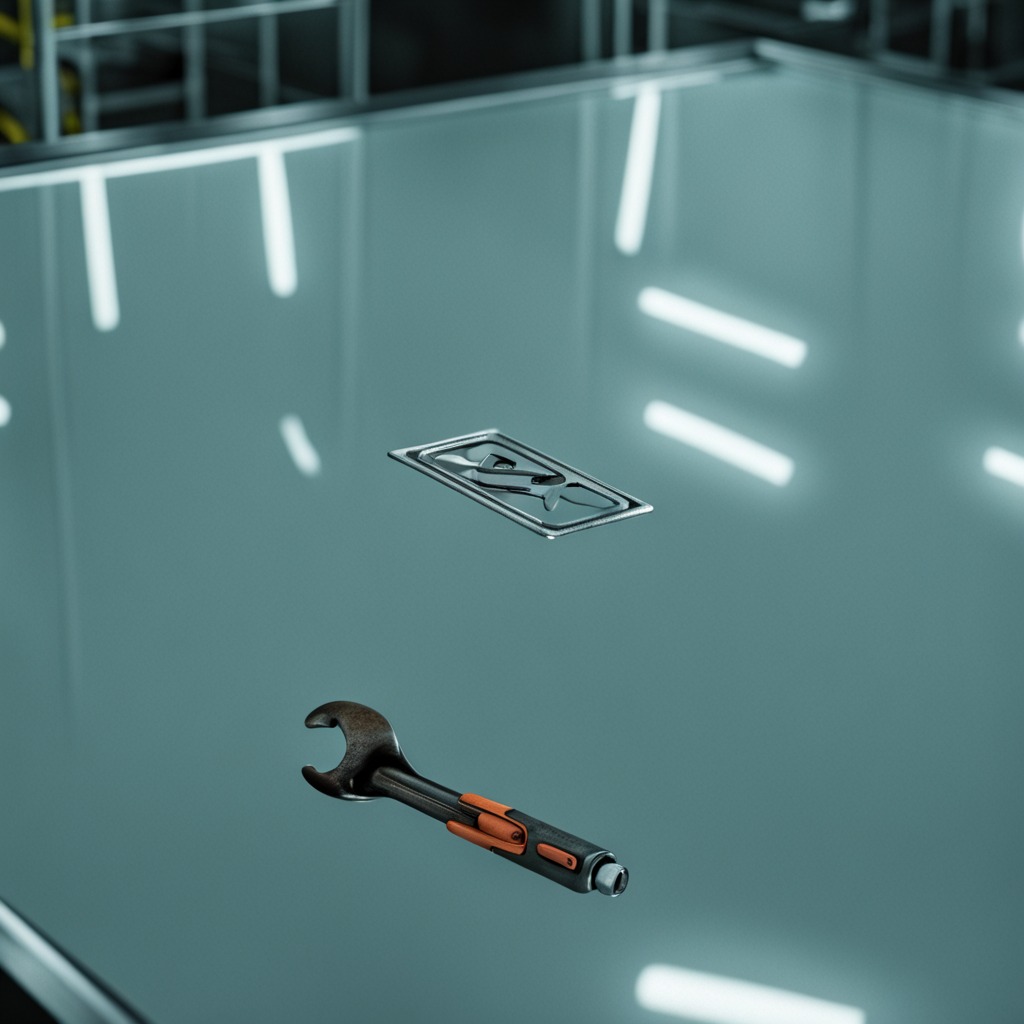
An wrench is lying on a high-gloss table in a ship maintenance bay industrial lighting.